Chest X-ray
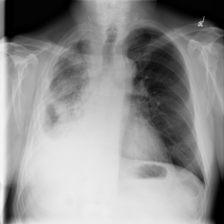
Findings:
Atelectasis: negative
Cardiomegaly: negative
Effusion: positive
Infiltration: positive
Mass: positive
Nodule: negative
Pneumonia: negative
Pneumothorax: negative
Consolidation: negative
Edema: negative
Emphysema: negative
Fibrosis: negative
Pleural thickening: negative
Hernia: negative